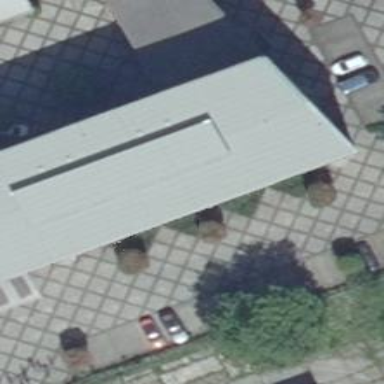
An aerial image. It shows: Building with flat gray roof made of tar paper. The overall color of the building is silver.